高二 · 度量几何学
设 $0 \leq \theta<2 \pi$, 已知两个向量 $\overrightarrow{O P}_{1}=(\cos \theta, \sin \theta)$,

$\overrightarrow{O P_{2}}=(2+\sin \theta, 2-\cos \theta)$, 则向量 $\overrightarrow{P_{1} P_{2}}$ 长度的最大值是 ( )
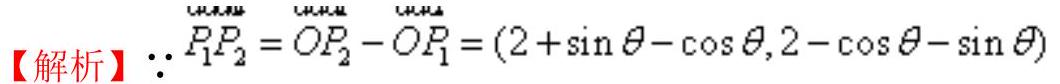
A. $\sqrt{2}$ B. $\sqrt{3}$ C. $3 \sqrt{2}$ D. $2 \sqrt{3}$
答案: C
解析:

$\therefore\left|\overrightarrow{P_{1} P_{2}}\right|=\sqrt{(2+\sin \theta-\cos \theta)^{2}+(2-\cos \theta-\sin \theta)^{2}}=\sqrt{10-8 \cos \theta} \leq 3 \sqrt{2}$.

当 $\cos \theta=-1$ 时, $\left|\overrightarrow{P_{1} P_{2}}\right|$ 有最大值 $3 \sqrt{2}$, 故选 C.